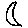
Label: moon